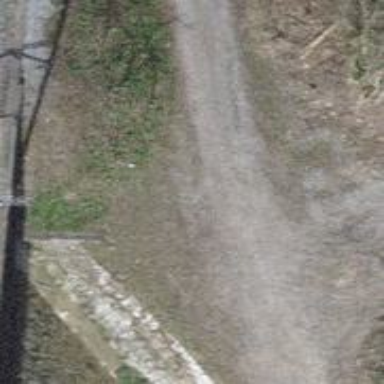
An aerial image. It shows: Dirt path with excellent trail visibility.